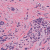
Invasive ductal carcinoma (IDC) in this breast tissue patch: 1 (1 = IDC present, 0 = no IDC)